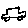
Label: car